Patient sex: M
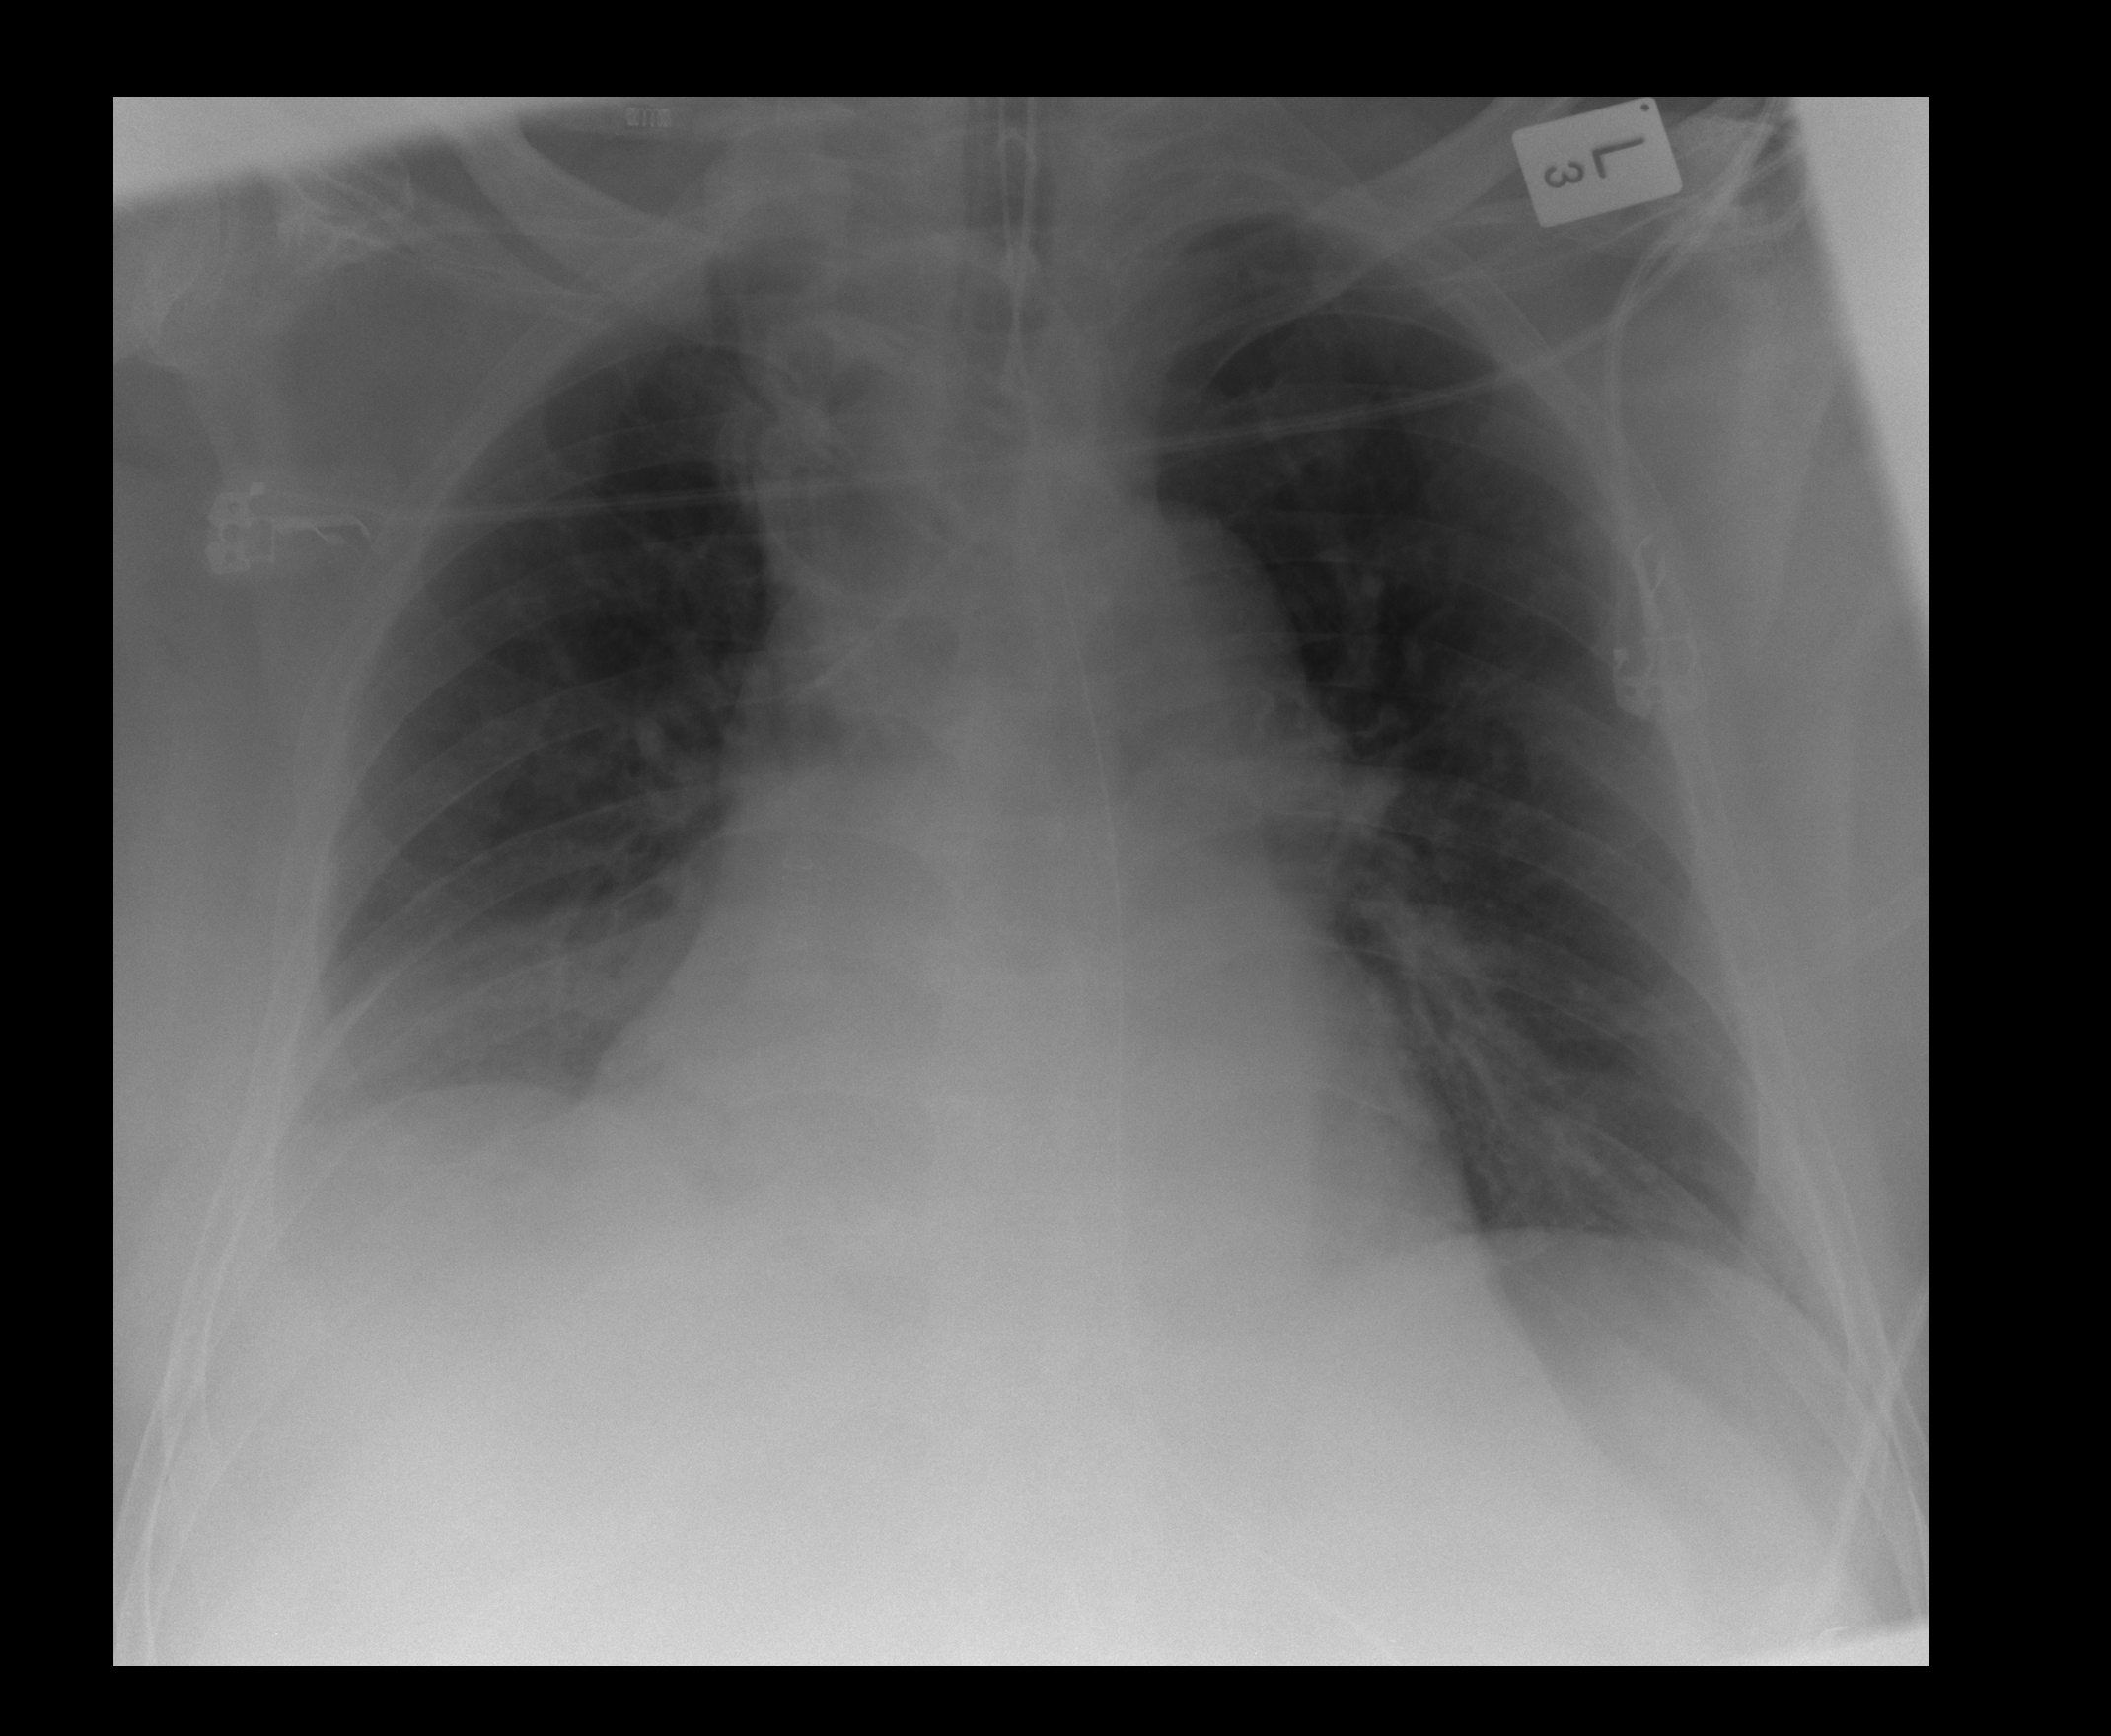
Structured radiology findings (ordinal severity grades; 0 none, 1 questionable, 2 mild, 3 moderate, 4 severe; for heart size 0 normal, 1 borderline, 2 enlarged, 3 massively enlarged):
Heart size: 2
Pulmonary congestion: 2
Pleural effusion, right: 2
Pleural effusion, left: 0
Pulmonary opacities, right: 2
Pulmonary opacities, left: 0
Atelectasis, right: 2
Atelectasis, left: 2